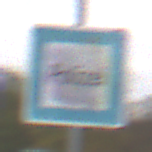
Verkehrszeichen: Polizei
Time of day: Midday
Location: Outdoor (Suburban)
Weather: Overcast
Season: NotSpecified
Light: Natural